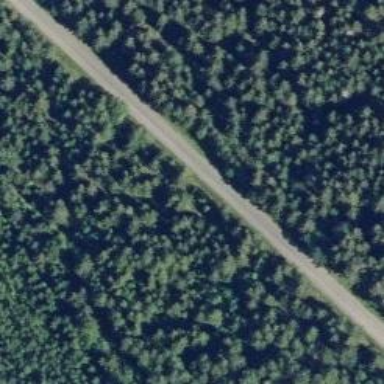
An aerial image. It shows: Unclassified road.